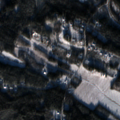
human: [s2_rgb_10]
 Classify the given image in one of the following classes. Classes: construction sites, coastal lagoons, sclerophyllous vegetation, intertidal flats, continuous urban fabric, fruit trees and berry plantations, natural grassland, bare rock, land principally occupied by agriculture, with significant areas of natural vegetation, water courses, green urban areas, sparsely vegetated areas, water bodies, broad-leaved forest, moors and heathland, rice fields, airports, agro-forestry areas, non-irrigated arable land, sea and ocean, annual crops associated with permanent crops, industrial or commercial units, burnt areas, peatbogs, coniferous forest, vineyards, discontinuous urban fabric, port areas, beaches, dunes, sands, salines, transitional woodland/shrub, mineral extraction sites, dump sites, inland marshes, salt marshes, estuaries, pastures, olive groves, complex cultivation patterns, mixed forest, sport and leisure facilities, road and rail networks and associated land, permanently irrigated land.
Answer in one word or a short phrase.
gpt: non-irrigated arable land, coniferous forest, mixed forest, transitional woodland/shrub